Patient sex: M
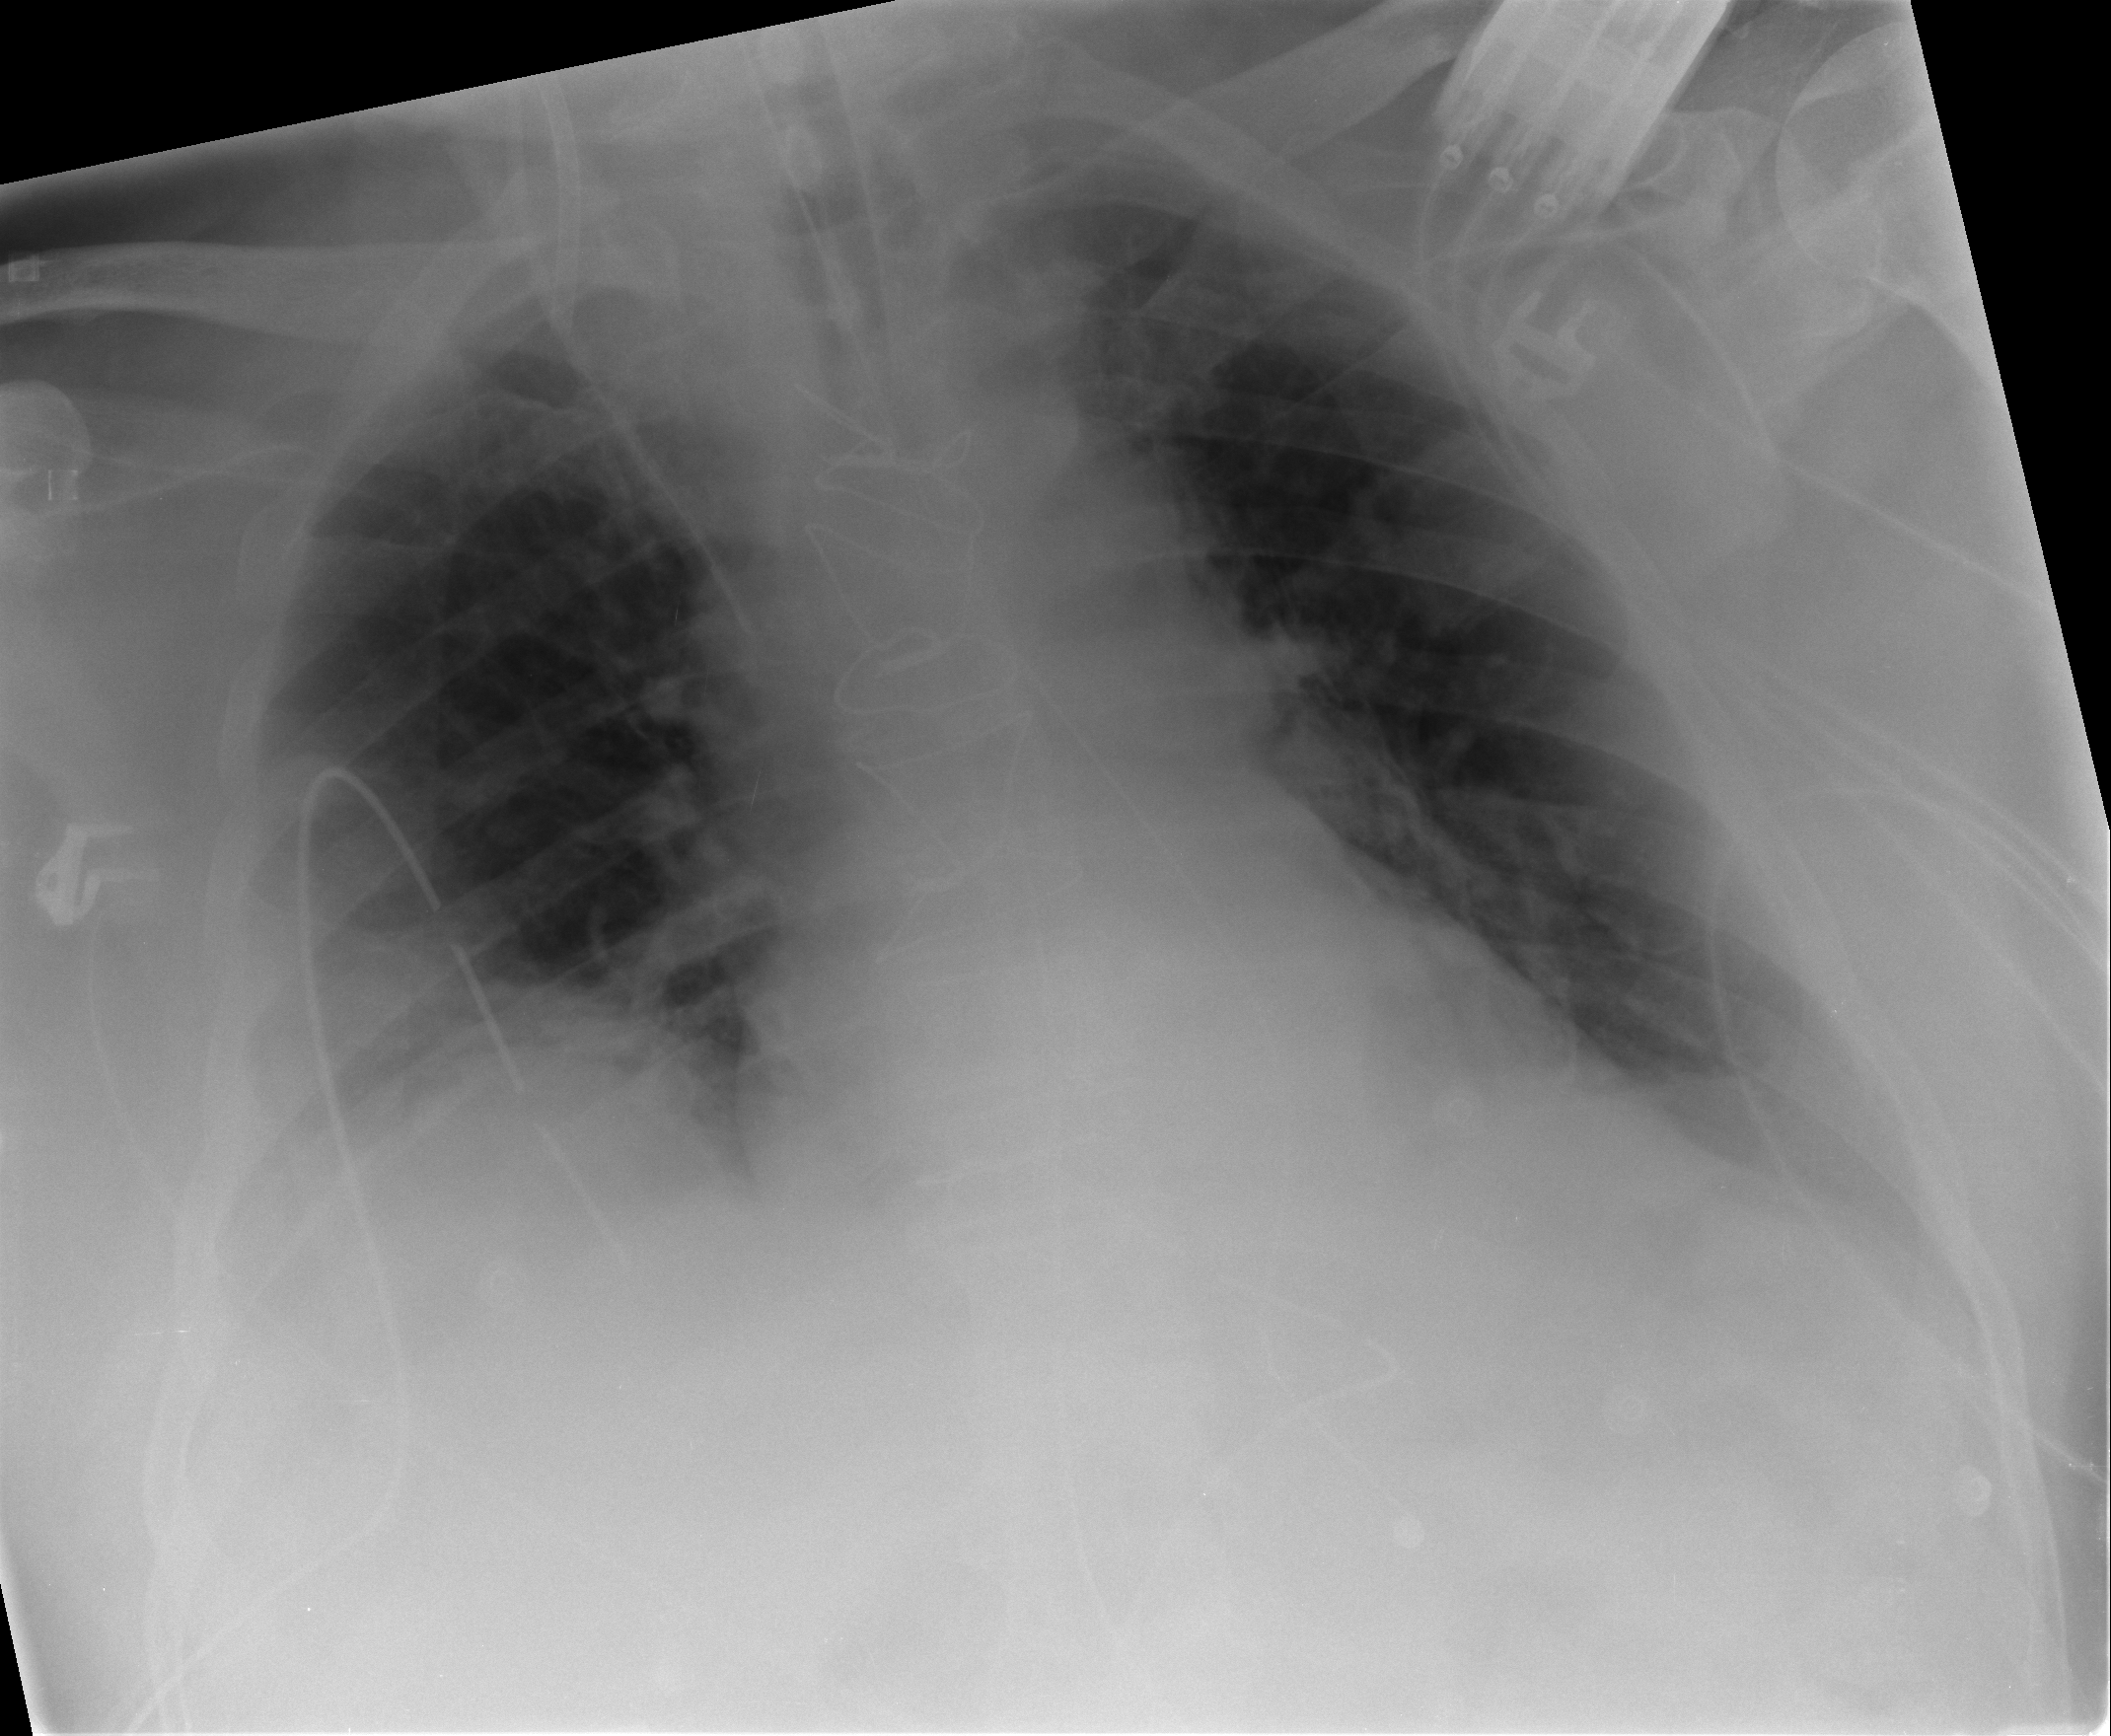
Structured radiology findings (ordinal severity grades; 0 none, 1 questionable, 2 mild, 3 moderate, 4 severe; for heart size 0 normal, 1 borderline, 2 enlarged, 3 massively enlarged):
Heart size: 1
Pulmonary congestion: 2
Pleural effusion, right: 2
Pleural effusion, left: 1
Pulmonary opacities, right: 1
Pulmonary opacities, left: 0
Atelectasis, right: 3
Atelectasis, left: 1